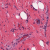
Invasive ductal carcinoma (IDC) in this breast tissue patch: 0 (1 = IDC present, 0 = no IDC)